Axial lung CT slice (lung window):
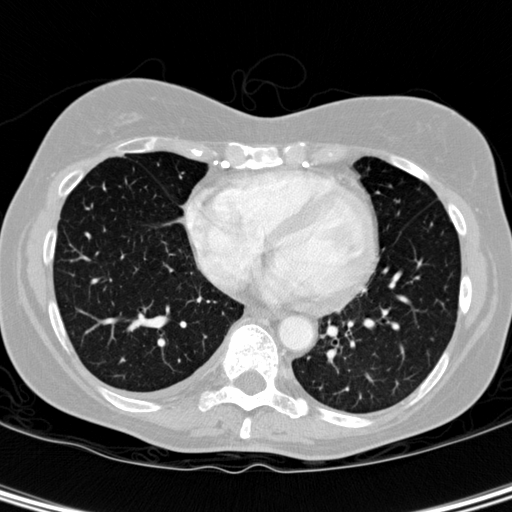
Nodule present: no